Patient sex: F
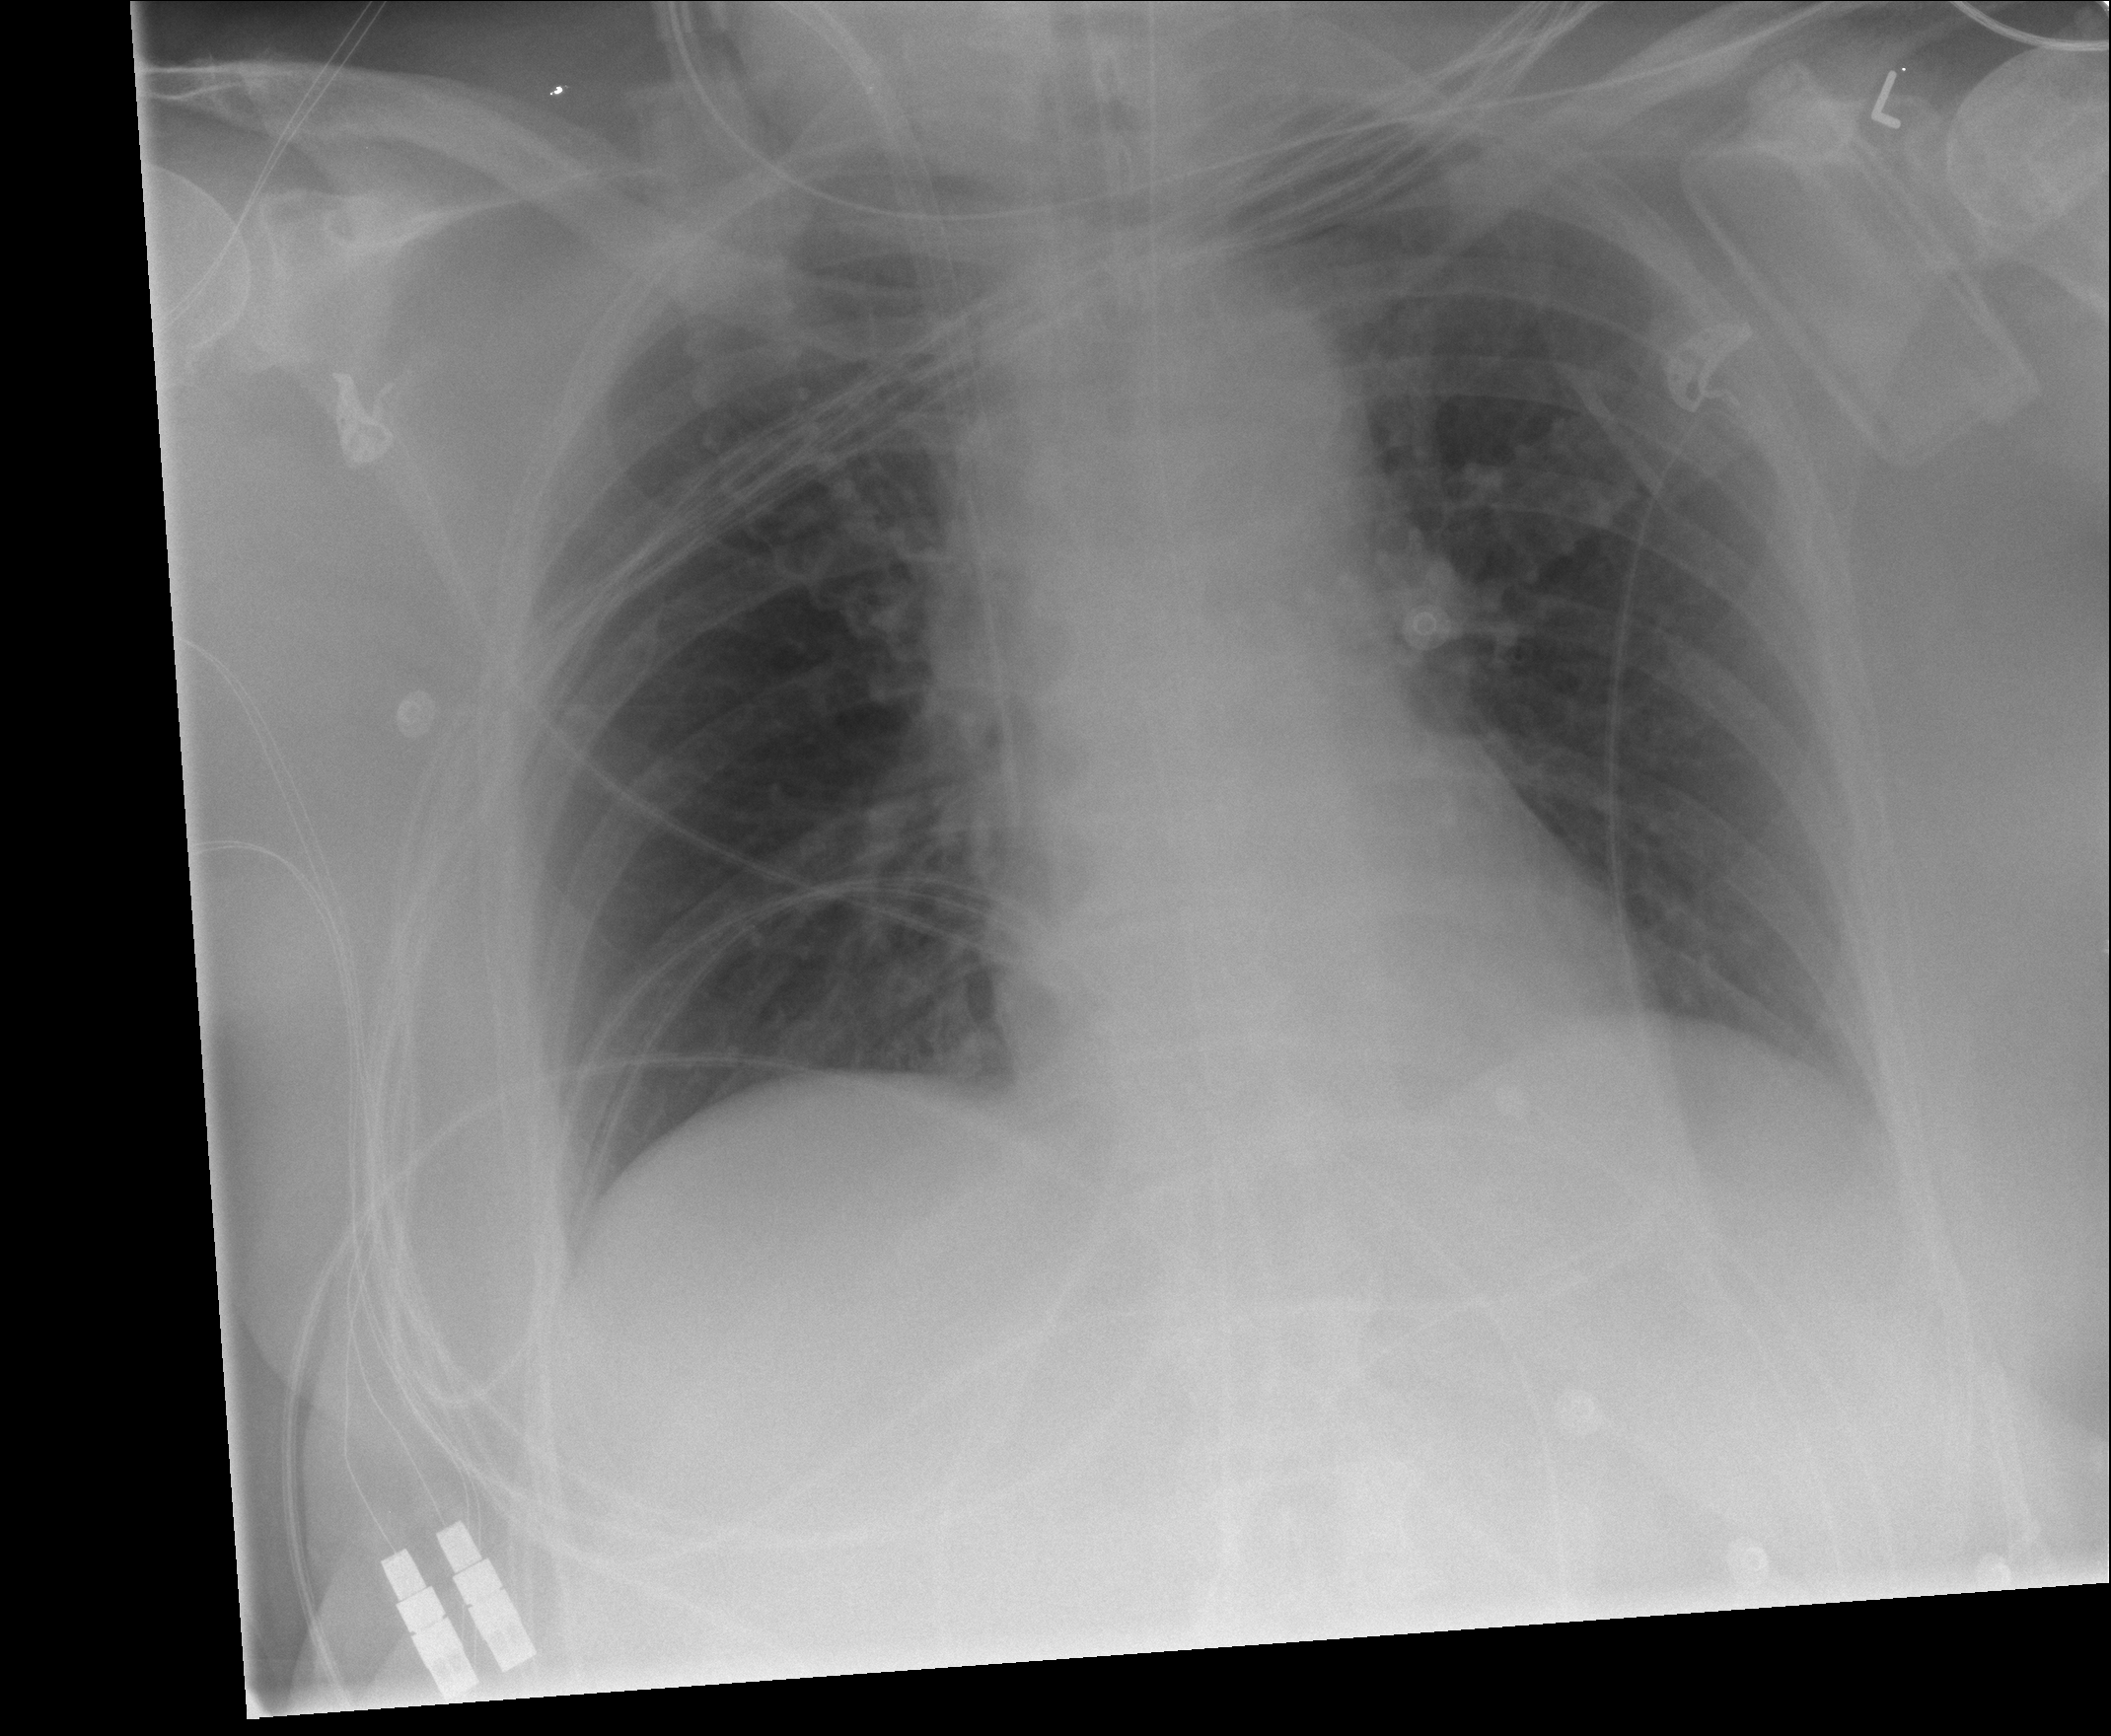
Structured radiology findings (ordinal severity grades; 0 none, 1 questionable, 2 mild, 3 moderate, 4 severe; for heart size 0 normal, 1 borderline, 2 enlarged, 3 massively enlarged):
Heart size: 0
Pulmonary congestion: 0
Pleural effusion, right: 0
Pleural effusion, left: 1
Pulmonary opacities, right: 0
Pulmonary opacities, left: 0
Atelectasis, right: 0
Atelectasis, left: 0